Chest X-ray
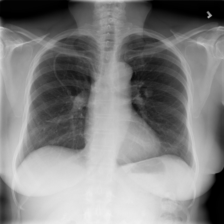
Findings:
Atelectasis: negative
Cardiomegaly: negative
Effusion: negative
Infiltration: negative
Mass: positive
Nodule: negative
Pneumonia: negative
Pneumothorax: negative
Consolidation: negative
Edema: negative
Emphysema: negative
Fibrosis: negative
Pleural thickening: negative
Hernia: negative